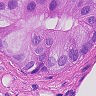
Metastatic tissue present: yes